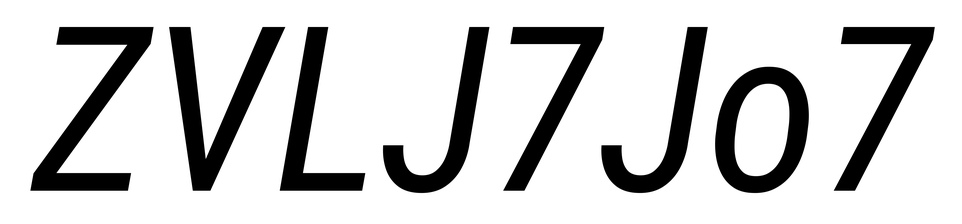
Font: Roboto-Italic_Condensed_Italic